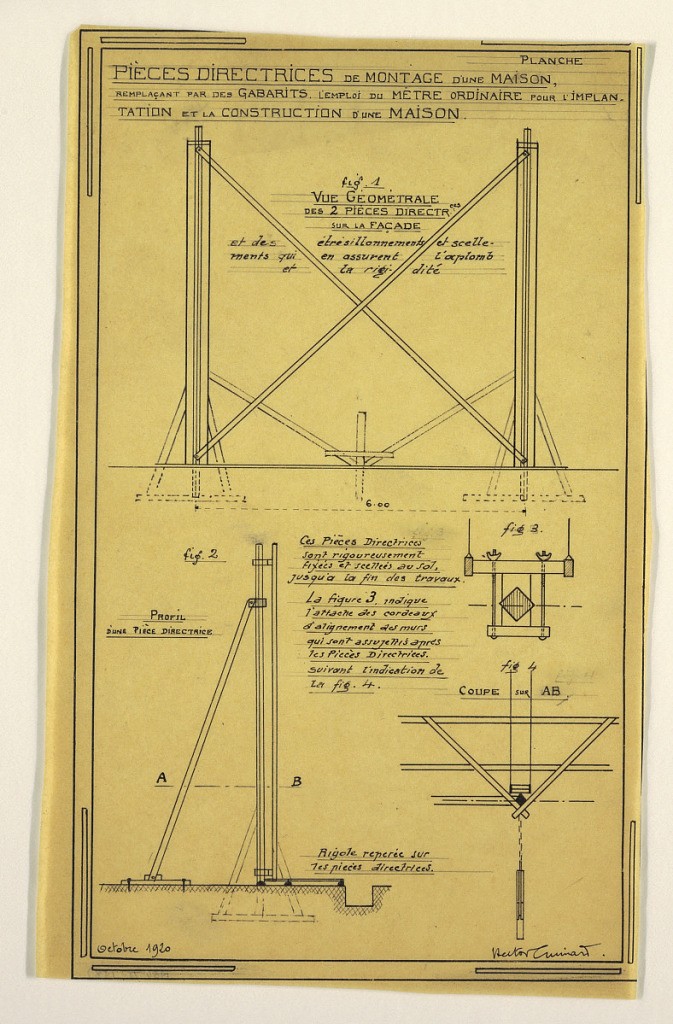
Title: Design for a Mass-Operational House Designed by Hector Guimard, Construction Directions
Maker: Hector Guimard, French, 1867–1942
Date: October 1920
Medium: Pen and black ink, graphite on tracing paper
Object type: Drawing
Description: Design for a mass-operational house by Guimard. This design shows the construction directions for support elements